Aerial crown-view tile of a tropical tree (Barro Colorado Island, Panama), acquired 20250317:
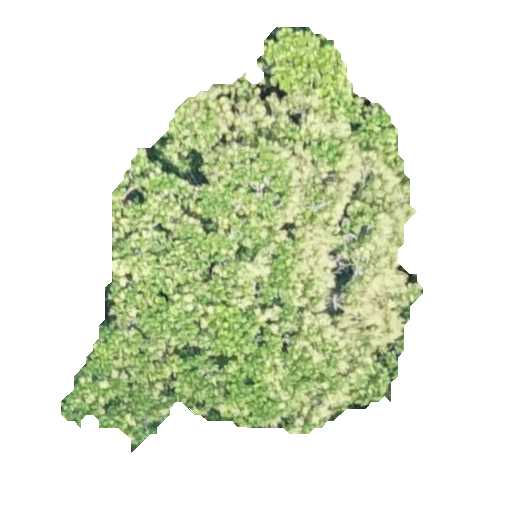
Species: Anacardium excelsum
GBIF accepted scientific name: Anacardium excelsum
Crown area: 146.41 m²